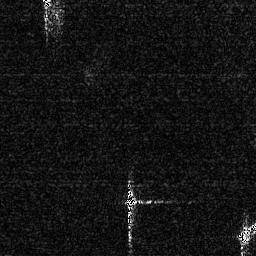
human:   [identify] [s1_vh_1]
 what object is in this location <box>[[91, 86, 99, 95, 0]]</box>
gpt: <ref>1 small ship at the bottom right</ref>